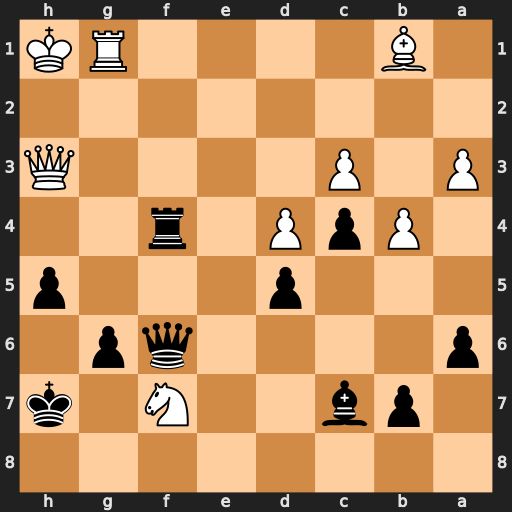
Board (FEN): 8/1pb2N1k/p4qp1/3p3p/1PpP1r2/P1P4Q/8/1B4RK
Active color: b
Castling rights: -
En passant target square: -
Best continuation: Rh4 Ng5+ Qxg5 Rxg5 Rxh3+